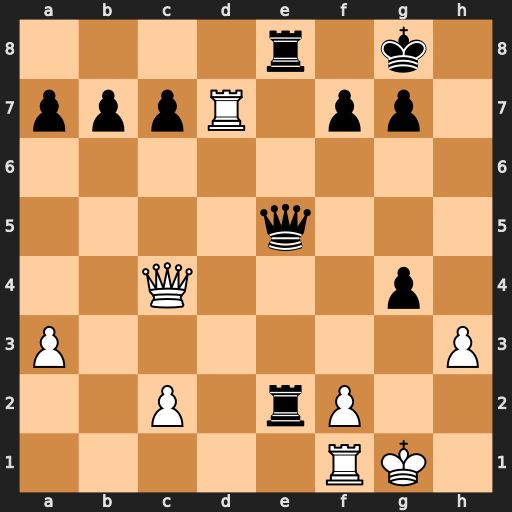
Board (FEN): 4r1k1/pppR1pp1/8/4q3/2Q3p1/P6P/2P1rP2/5RK1
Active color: w
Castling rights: -
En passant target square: -
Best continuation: Qxf7+ Kh7 Rd5 Rxf2 Rxe5 Rxf7 Rxe8